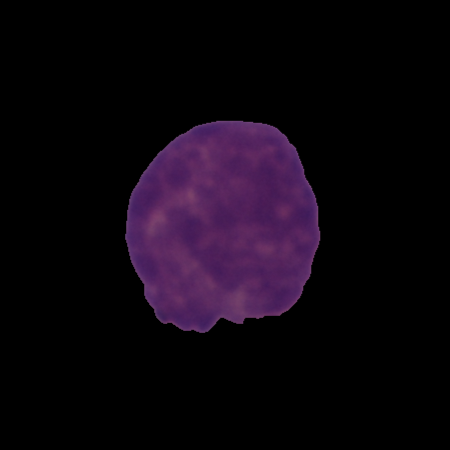
Label: cancer